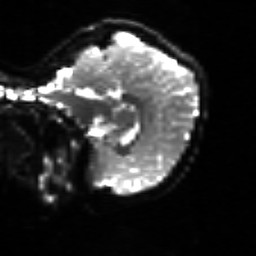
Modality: sbref
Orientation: sagittal
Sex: female
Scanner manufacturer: siemens
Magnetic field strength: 3 T
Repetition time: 5 s
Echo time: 0.071 s